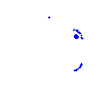
Particle: pion